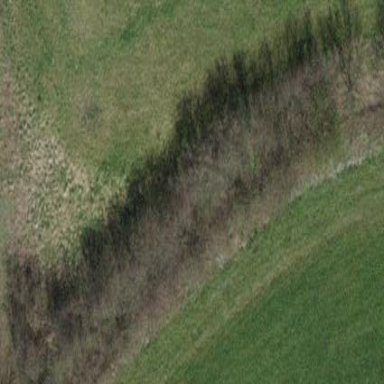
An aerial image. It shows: Patch of scrub vegetation.